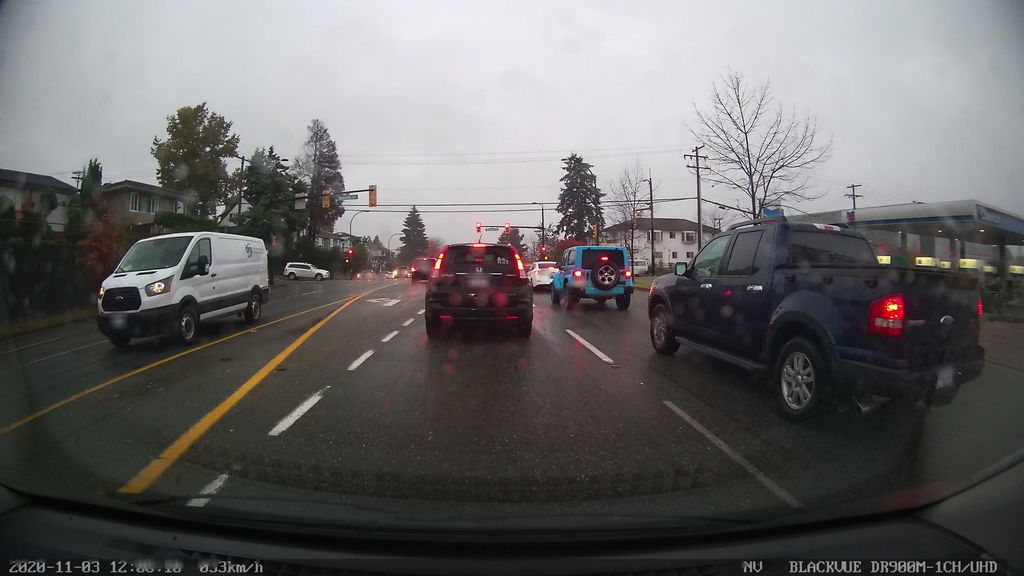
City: vancouver